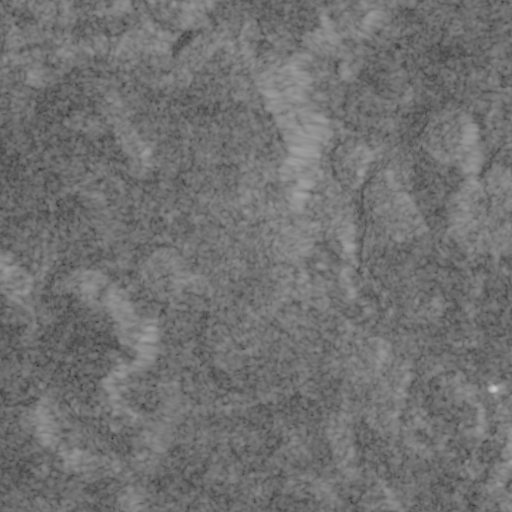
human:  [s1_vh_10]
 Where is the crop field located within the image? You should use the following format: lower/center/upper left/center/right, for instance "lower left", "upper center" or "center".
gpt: The crop field is located in the lower right of the image.
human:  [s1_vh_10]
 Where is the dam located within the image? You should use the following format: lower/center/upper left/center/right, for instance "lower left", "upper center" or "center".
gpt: The dam is located in the upper center of the image.
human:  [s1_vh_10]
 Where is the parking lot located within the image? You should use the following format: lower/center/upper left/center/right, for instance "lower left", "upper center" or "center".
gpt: The parking lot is located in the upper right of the image.
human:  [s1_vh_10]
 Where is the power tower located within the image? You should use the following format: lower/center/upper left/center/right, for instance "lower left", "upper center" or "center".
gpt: There is no power tower in the image.

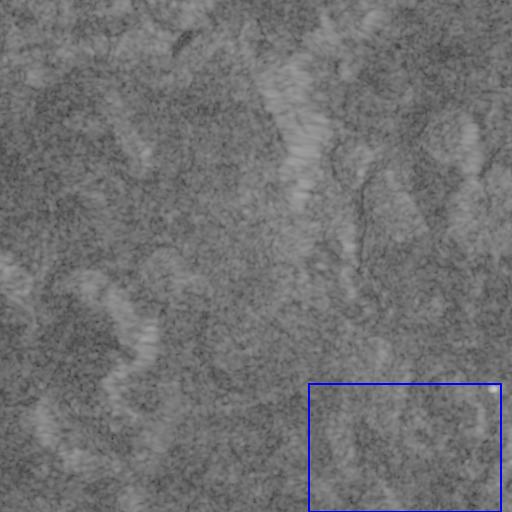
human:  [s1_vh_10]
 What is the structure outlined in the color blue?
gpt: The structure outlined in blue is a crop field.
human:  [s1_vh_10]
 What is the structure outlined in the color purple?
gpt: There is no purple outline.